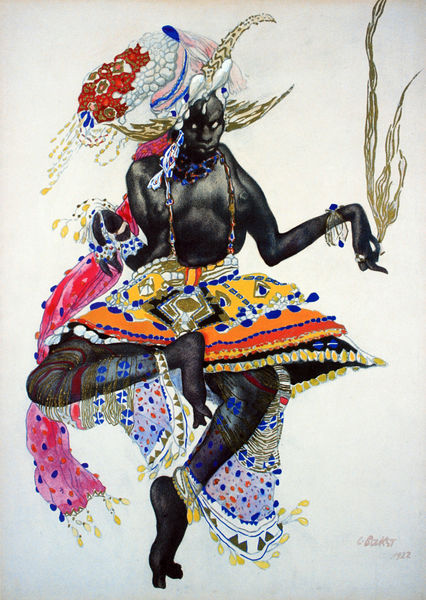
Titel: Kostümentwurf für einen Tempeltänzer im Ballett "Le Dieu Bleu"
Künstler: Léon Bakst
Standort: San Antonio
Institution: McNay Art Museum
Schlagwörter: feuer, fuß, hand, bunt, finger, frau, hut, kleid, kleider, schmuck, schwarz, zeichnung, blick, rock, tanz, mütze, böse, rauch, gold, kostüm, tücher, oper, tänzerin, brüste, balett, afrika, kette, zehenspitzen, ornamente, exotisch, barfuss, neger, schwarze, flamme, dämon, göttin, zigarette, schmick, tänzer, kolonialismus, russisch, brauch, magie, zauber, indisch, afrikanisch, baker, negerin, vodoo, tänzeri, schaez, josephine baker